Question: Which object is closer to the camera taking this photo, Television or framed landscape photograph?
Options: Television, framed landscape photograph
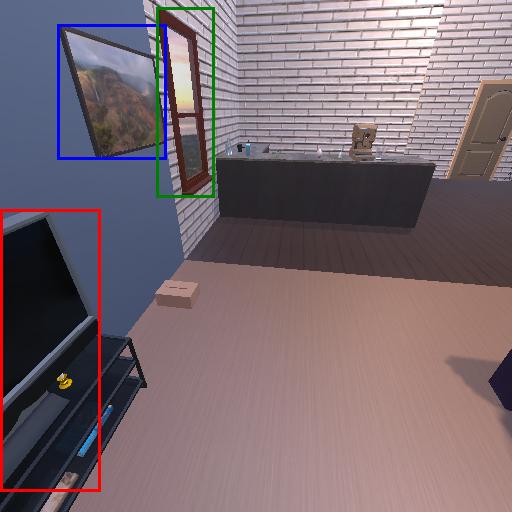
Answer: Television